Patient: sex F, age 67
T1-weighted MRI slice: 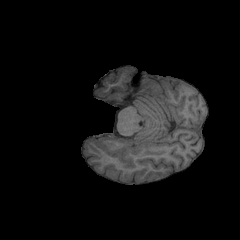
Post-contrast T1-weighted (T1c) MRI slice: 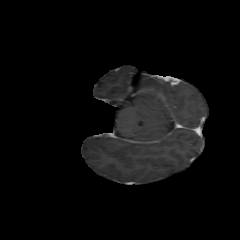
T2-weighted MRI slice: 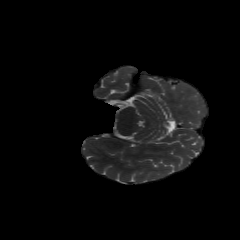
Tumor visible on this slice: no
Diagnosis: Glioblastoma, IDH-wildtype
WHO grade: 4